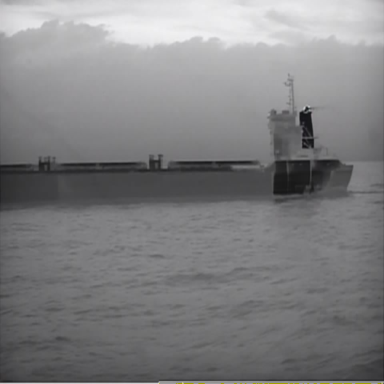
There is a liner in the infrared image.